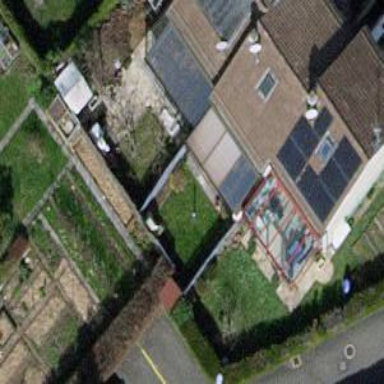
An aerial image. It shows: Garden surrounded by fence.